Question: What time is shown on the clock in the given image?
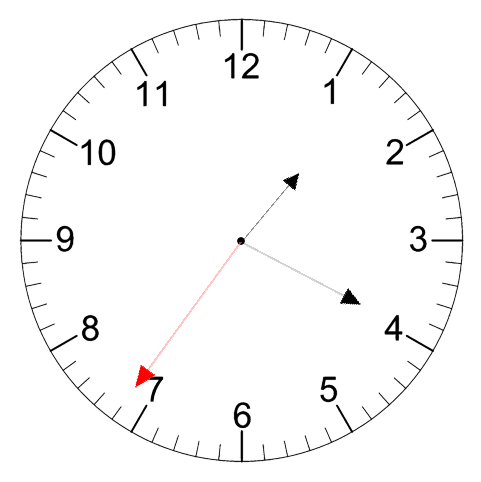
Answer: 01:19:36